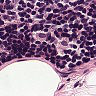
Metastatic tissue present: no